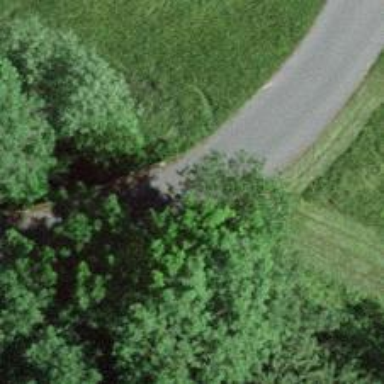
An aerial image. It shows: Unclassified road on bridge.